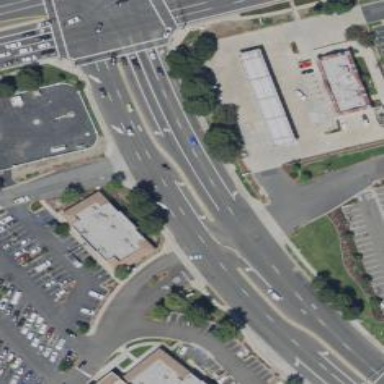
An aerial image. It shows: Secondary road with separate asphalt sidewalk.